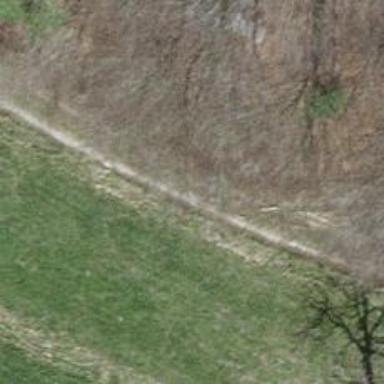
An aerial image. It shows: Gravel track with tracktype classified as grade5.